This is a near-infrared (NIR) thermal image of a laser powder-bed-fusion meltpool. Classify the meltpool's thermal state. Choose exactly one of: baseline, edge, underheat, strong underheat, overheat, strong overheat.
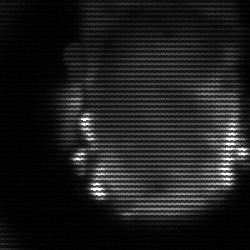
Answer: baseline